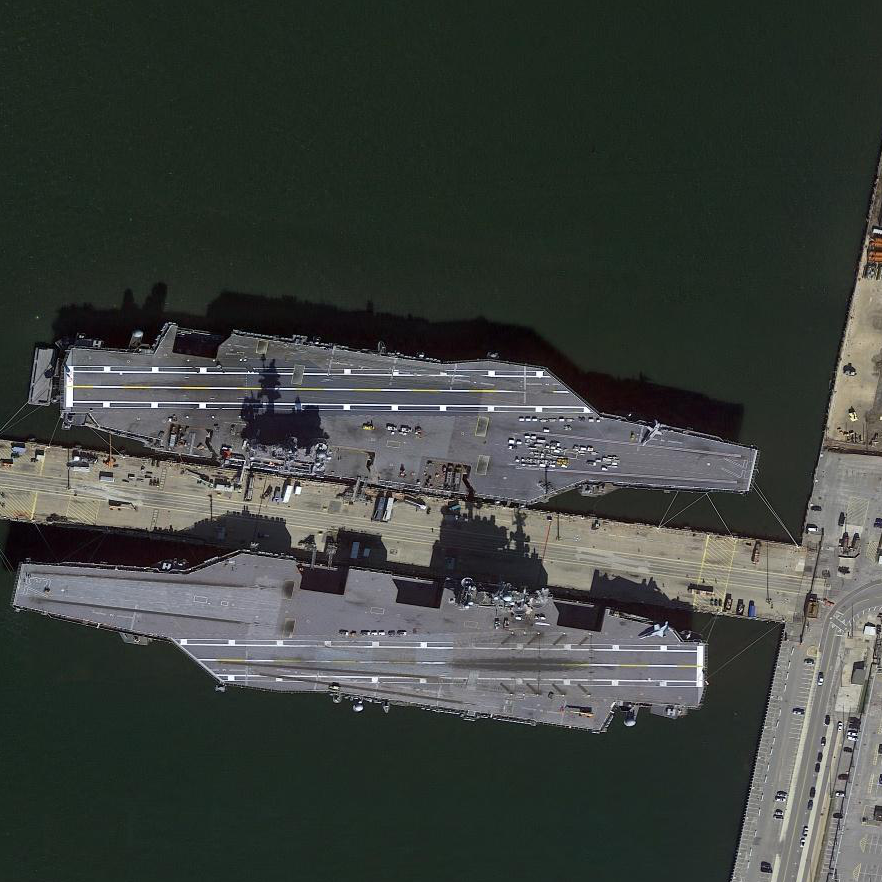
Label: Nimitz-class_aircraft_carrier